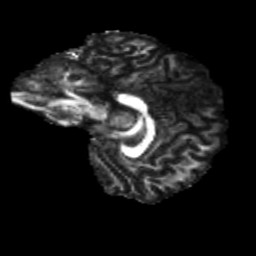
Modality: FA
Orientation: sagittal
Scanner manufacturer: siemens
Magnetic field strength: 3 T
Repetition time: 4 s
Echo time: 0.0594 s